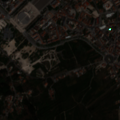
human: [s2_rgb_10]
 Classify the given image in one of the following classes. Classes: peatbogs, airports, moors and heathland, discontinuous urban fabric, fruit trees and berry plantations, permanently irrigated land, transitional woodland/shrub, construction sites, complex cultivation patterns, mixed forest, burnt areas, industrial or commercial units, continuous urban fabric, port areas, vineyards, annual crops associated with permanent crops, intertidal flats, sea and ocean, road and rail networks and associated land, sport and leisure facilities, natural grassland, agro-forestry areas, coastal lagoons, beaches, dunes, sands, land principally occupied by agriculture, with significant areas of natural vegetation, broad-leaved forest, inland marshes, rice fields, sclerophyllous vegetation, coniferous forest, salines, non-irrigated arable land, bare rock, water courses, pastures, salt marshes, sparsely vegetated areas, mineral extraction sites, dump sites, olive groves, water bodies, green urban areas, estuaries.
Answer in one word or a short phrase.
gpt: continuous urban fabric, discontinuous urban fabric, sport and leisure facilities, land principally occupied by agriculture, with significant areas of natural vegetation, mixed forest